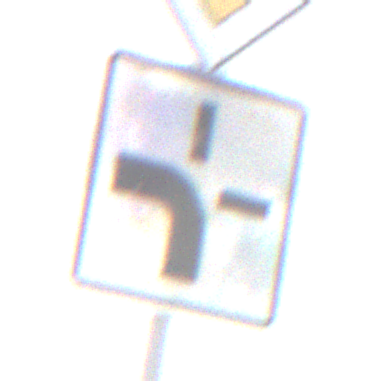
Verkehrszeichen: VerlaufVorfahrtsstrasse1
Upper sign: Vorfahrtsstrasse
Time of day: Midday
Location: Outdoor (Nature)
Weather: PartlyCloudy
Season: NotSpecified
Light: Natural